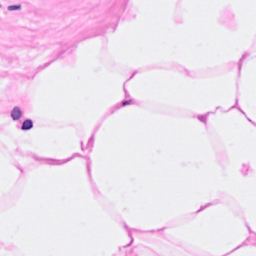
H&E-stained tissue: Breast